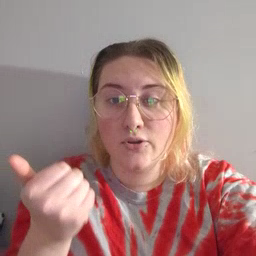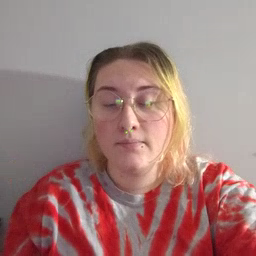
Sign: better